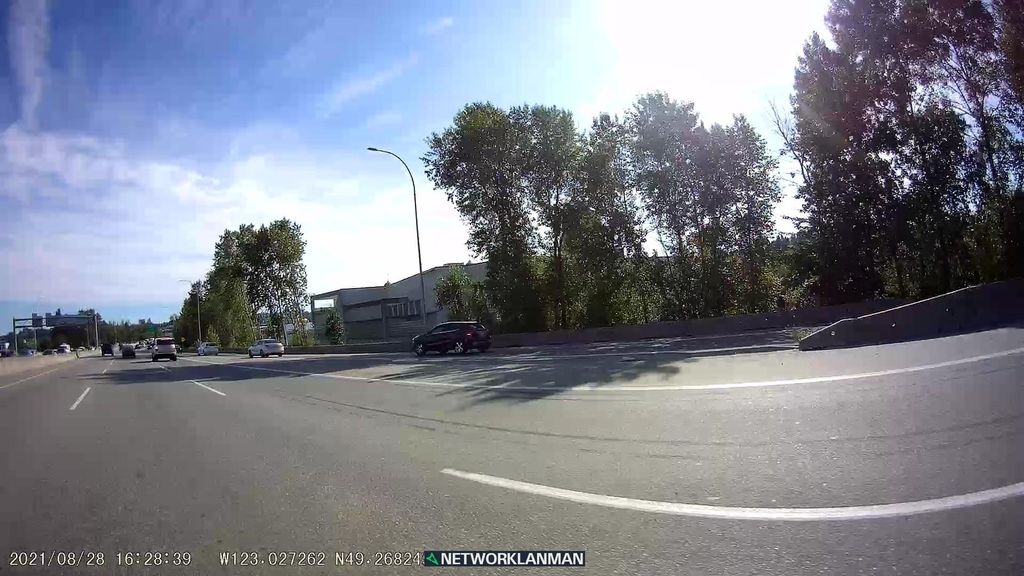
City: vancouver